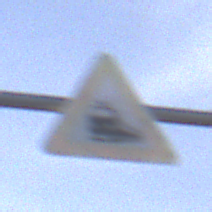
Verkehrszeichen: Bahnuebergang
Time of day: SunriseSunset
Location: Outdoor (Nature)
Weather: PartlyCloudy
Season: NotSpecified
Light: Natural